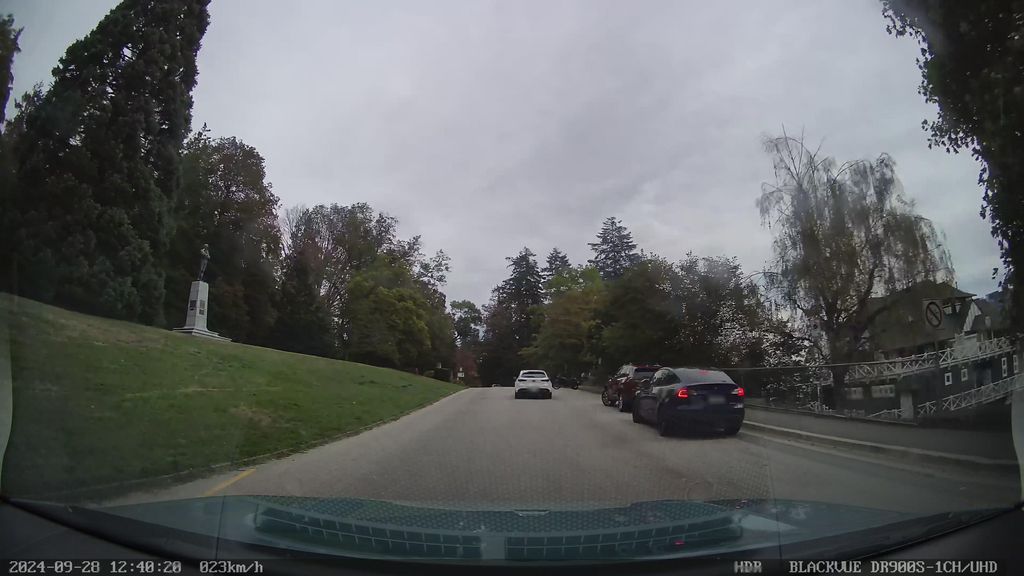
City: vancouver